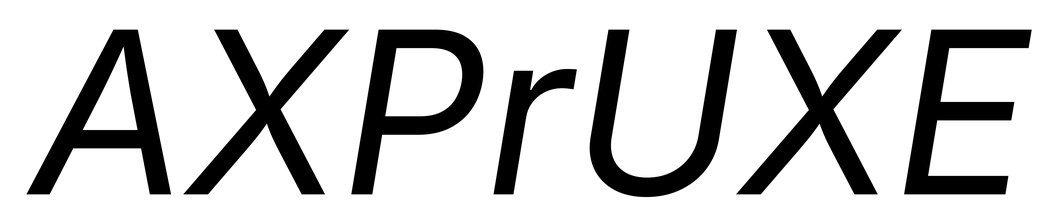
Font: Inter-Italic_Italic